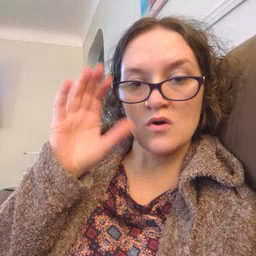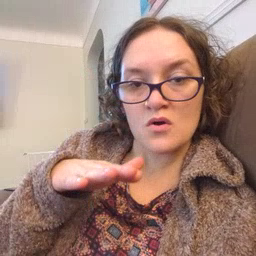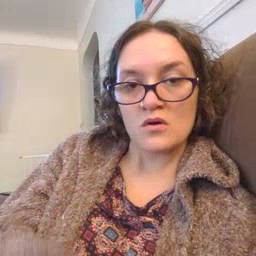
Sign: on